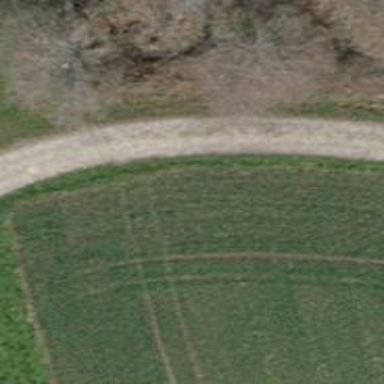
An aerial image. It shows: Compacted grade3 track.